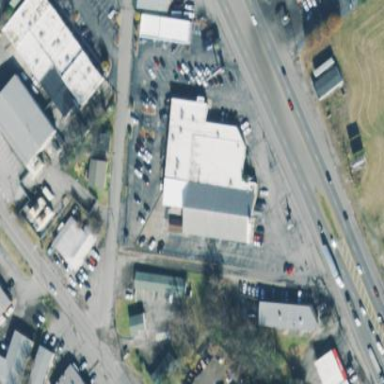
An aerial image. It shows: Commercial area.